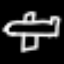
Label: airplane